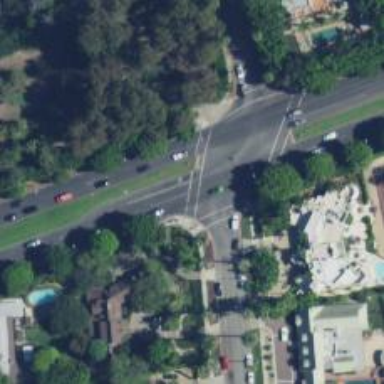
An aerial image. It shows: Secondary road surrounded by residential buildings.